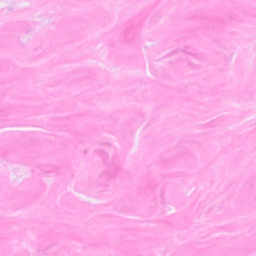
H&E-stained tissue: Breast